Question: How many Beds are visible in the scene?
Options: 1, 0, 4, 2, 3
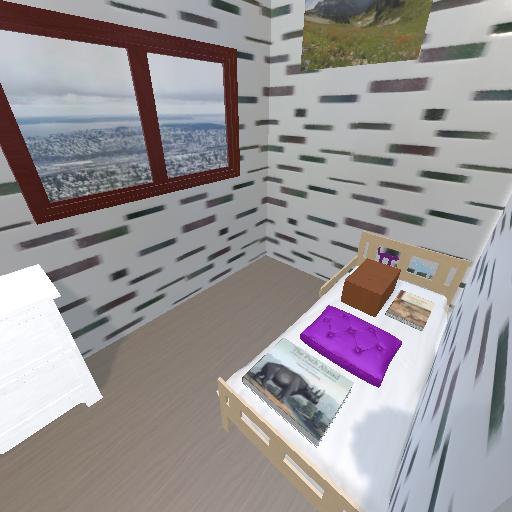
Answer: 1